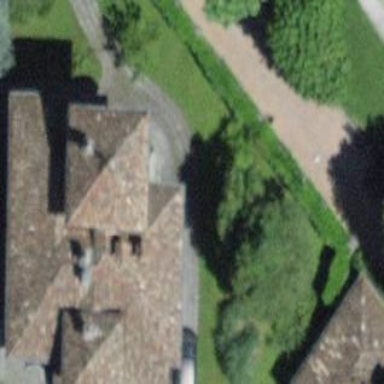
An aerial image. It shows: Detached residential building.